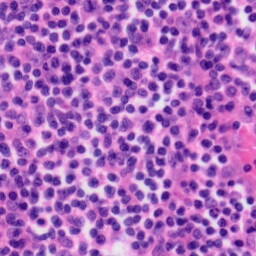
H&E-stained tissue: Tonsil